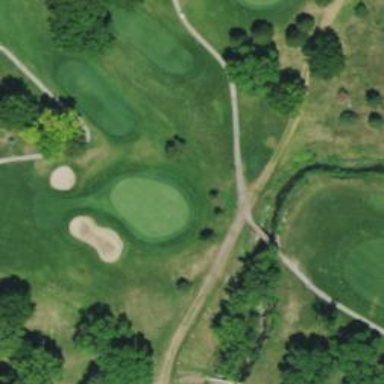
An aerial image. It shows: Golf hole.